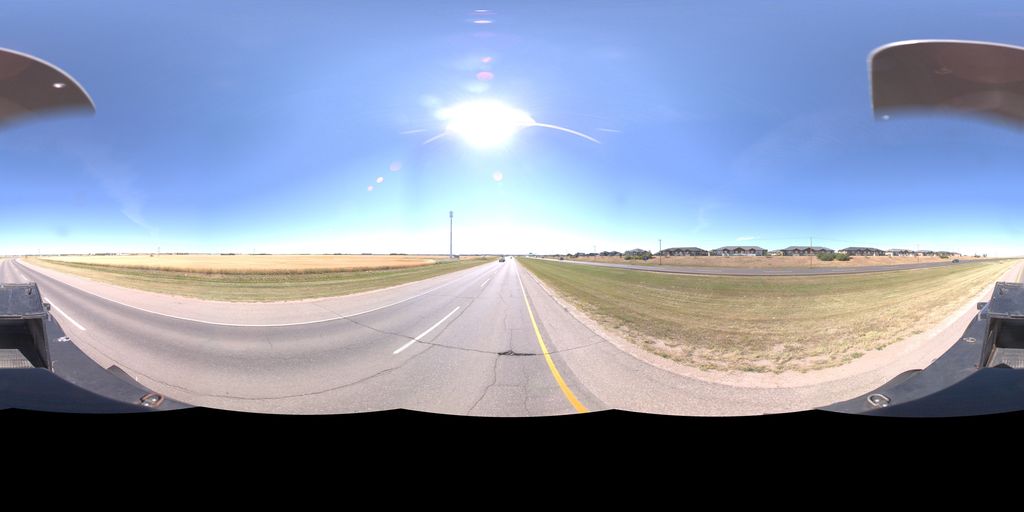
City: saskatoon